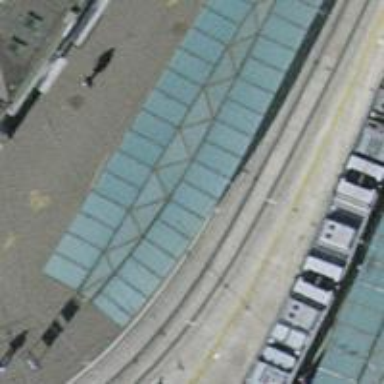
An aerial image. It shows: Shelter for public transport.